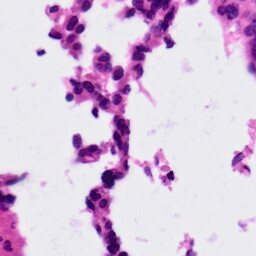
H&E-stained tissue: Ovarian